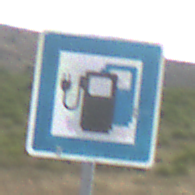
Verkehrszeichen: LadestationFuerElektrofahrzeuge
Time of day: Midday
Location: Outdoor (Nature)
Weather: PartlyCloudy
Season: NotSpecified
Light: Natural